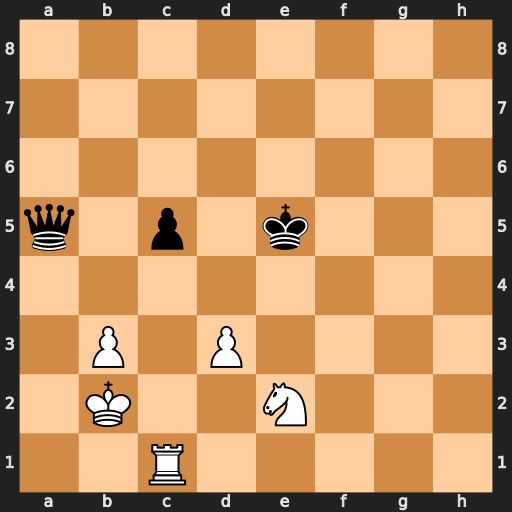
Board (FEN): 8/8/8/q1p1k3/8/1P1P4/1K2N3/2R5
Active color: w
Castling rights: -
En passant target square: -
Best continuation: Rxc5+ Qxc5 d4+ Qxd4+ Nxd4 Kxd4 Ka3 Kc5 Ka4 Kb6 Kb4